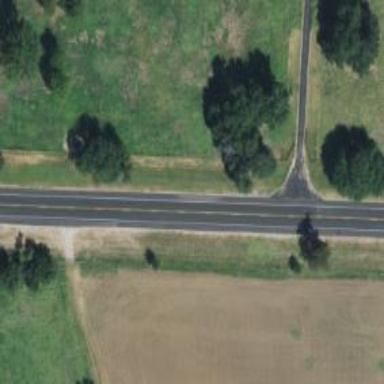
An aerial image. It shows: Secondary road.